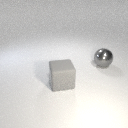
large gray rubber cube in front of large gray metal sphere